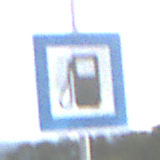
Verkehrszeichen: Tankstelle
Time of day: SunriseSunset
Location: Outdoor (Nature)
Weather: PartlyCloudy
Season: NotSpecified
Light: Natural